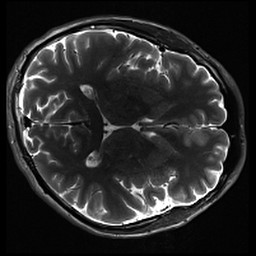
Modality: inplaneT2
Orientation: axial